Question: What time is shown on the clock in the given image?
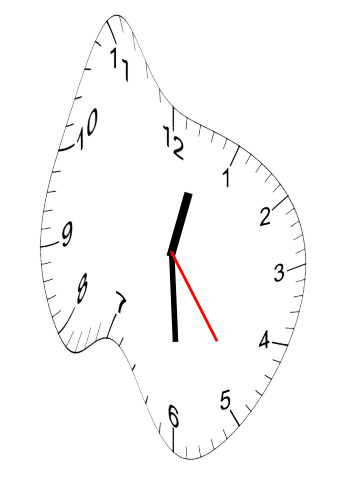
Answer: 12:29:24